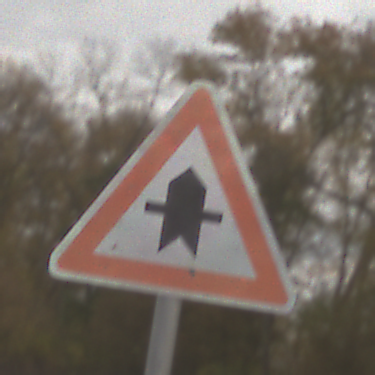
Verkehrszeichen: Vorfahrt
Umgebung: Outdoor, Nature
Tageszeit: MorningAfternoon
Wetter: Overcast
Licht: Natural
Jahreszeit: NotSpecified
Kontrast: LowContrast